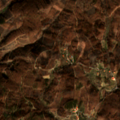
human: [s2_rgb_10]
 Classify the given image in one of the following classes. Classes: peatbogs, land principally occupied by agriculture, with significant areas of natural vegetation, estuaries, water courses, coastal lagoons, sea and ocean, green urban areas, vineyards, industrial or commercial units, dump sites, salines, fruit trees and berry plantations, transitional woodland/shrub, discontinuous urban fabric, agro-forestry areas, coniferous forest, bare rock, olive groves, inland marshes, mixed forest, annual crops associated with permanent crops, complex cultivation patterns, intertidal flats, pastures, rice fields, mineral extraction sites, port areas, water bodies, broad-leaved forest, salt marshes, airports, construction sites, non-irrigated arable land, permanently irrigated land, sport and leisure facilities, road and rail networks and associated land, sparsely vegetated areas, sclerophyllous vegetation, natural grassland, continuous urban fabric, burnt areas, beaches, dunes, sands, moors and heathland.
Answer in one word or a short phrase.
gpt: land principally occupied by agriculture, with significant areas of natural vegetation, broad-leaved forest, coniferous forest, mixed forest, transitional woodland/shrub